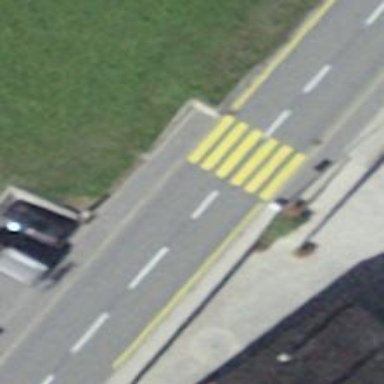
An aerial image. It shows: Zebra crossing on the road.